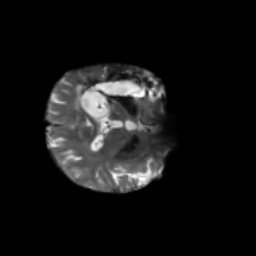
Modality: T2w
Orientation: axial
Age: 53
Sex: male
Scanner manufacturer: siemens
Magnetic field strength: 3 T
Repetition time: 5.25 s
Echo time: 0.08 s